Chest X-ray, AP view. Patient: 10 years old, sex F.
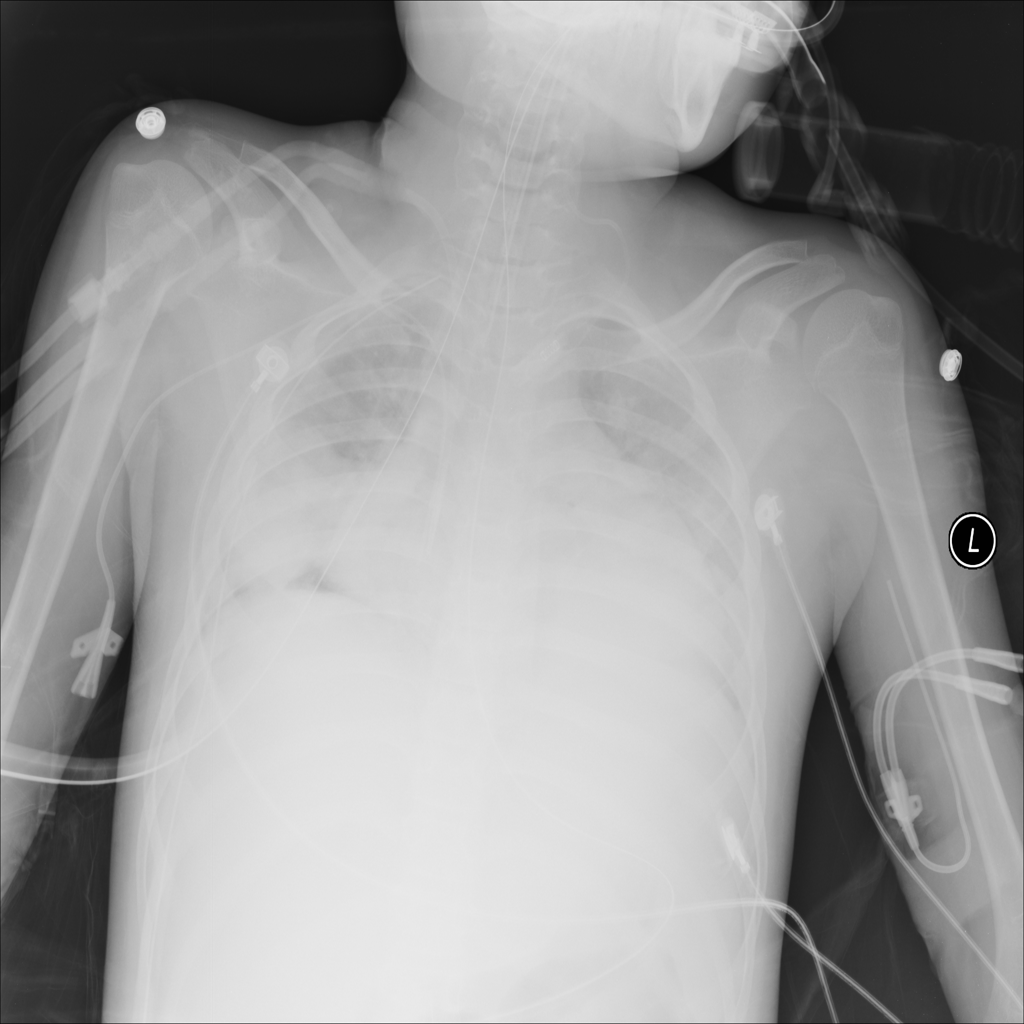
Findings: Consolidation